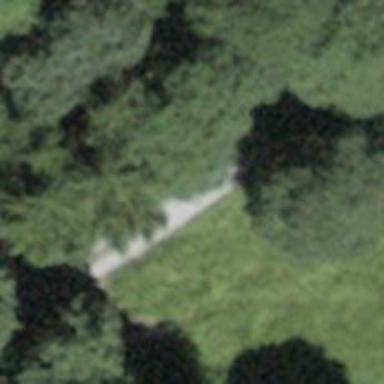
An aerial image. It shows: Track road with grade3 tracktype.